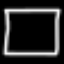
Label: square